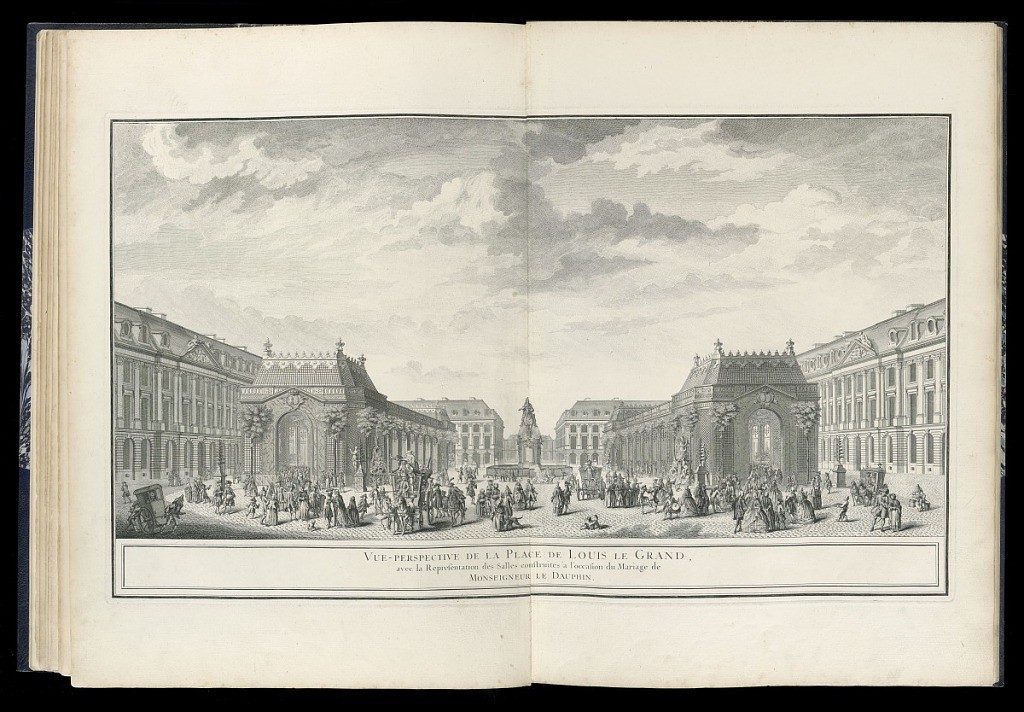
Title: VUE-PERSPECTIVE DE LA PLACE DE LOUIS LE GRAND
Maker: Jean François Blondel, French, 1681–1756
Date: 1751
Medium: Engraving on laid paper
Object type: Bound print
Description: Perspective view of the Place Louis le Grand (now Place Vendôme) with the temporary structures constructed for the celebrations in honor of the marriage of Louis Dauphin and Maria Teresa of Spain given on February 23-26, 1745. The long halls, on either side of the statue of Louis XIV, are trellised with greenery at the top and feature fountains at either end. The square is full of individuals of all types.